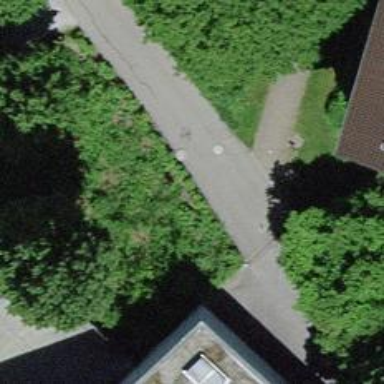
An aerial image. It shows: Bollard.